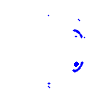
Particle: electron